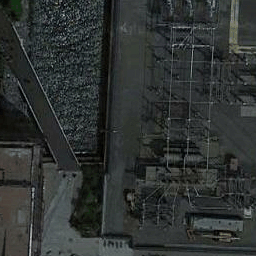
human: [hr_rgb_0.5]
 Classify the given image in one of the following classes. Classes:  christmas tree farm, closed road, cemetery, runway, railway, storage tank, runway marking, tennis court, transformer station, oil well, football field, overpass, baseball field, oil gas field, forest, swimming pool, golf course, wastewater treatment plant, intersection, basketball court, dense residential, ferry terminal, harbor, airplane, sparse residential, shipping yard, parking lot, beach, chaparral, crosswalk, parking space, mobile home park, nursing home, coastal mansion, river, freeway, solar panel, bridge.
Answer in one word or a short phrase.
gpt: transformer station